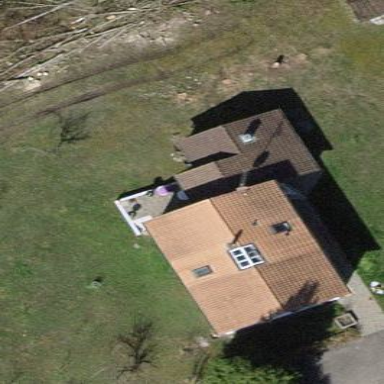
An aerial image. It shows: Detached building.